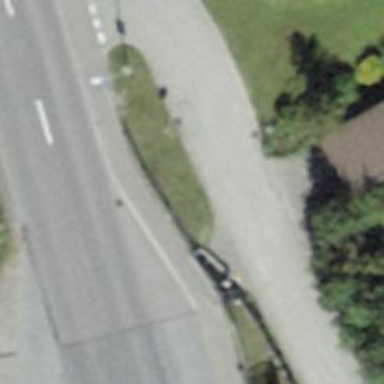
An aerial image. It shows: Bus stop with shelter. It is platform for public transport.